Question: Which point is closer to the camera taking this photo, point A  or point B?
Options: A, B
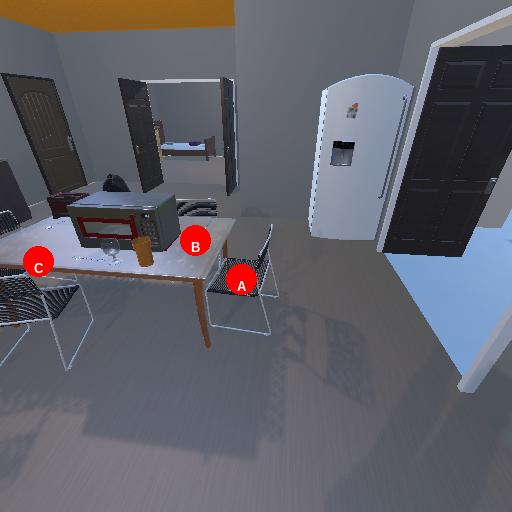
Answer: A